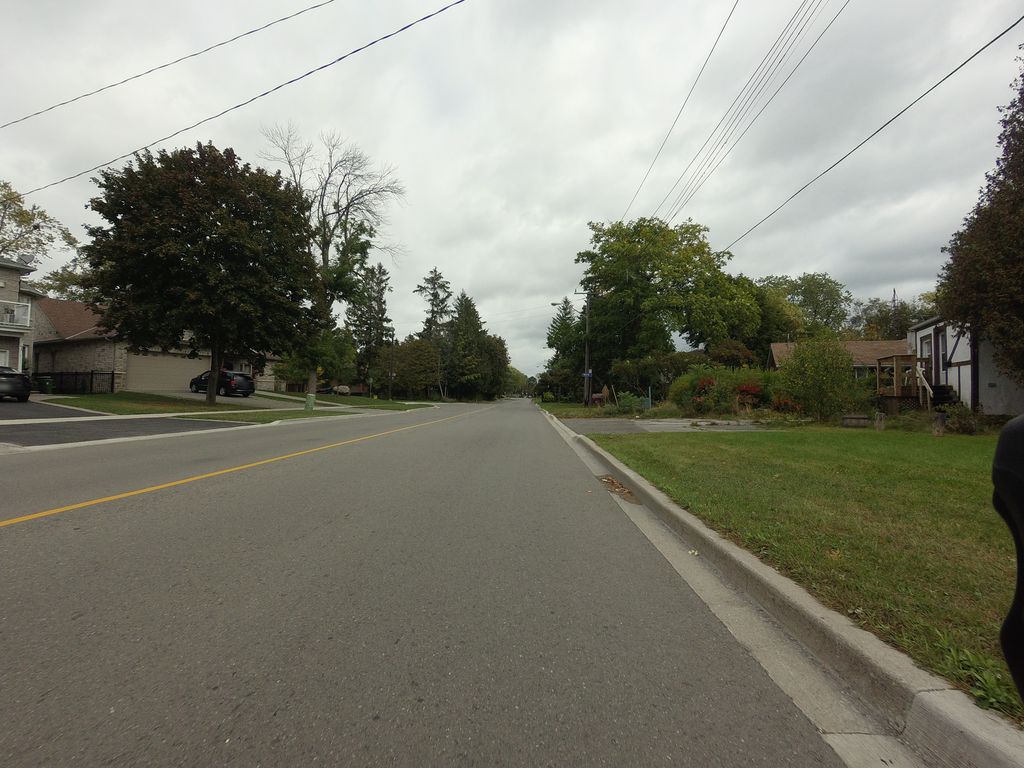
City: toronto